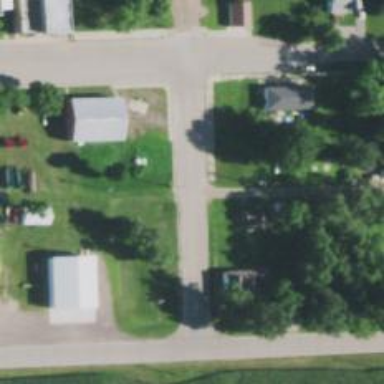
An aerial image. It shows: Alleyway designated as service road.